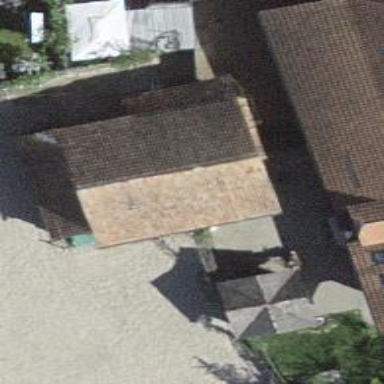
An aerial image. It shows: Rural barn.